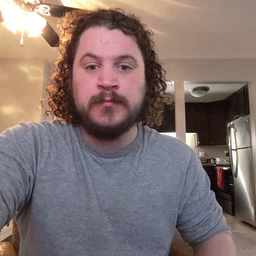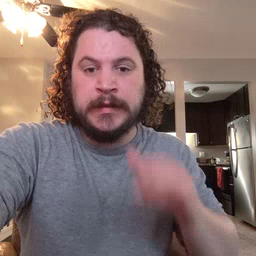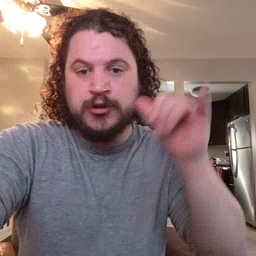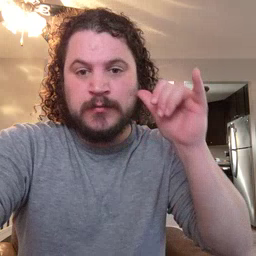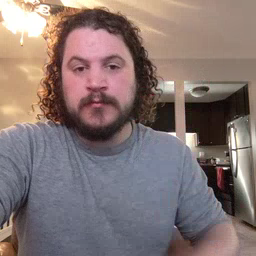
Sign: yesterday